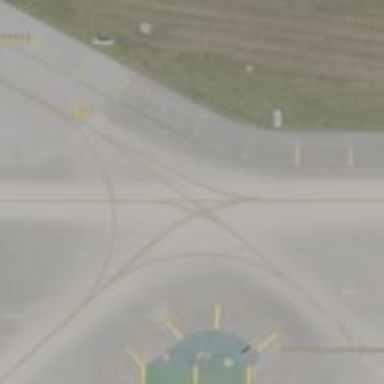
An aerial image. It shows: View of taxiway at the airport.